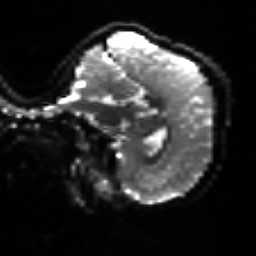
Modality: sbref
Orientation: sagittal
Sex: male
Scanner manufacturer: siemens
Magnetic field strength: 3 T
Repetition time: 5 s
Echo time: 0.071 s